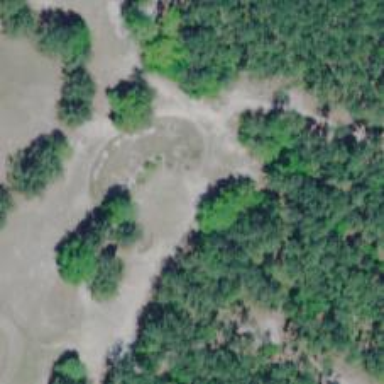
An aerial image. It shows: Disc golf hole.